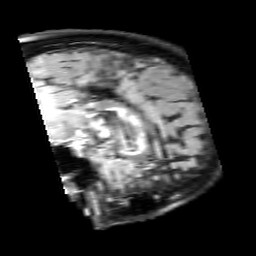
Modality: FLAIR
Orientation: sagittal
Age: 74
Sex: female
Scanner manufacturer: siemens
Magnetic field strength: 3 T
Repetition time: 9 s
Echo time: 0.099 s